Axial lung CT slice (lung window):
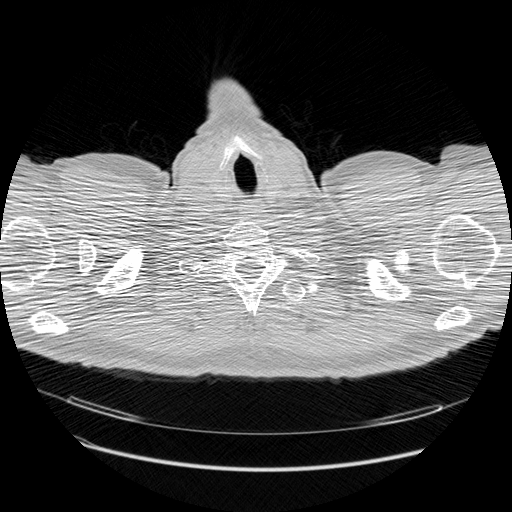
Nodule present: no